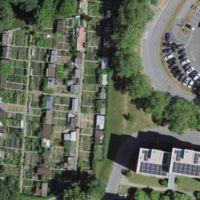
EUNIS habitat code: 54
Species observed at this site:
Salvia pratensis